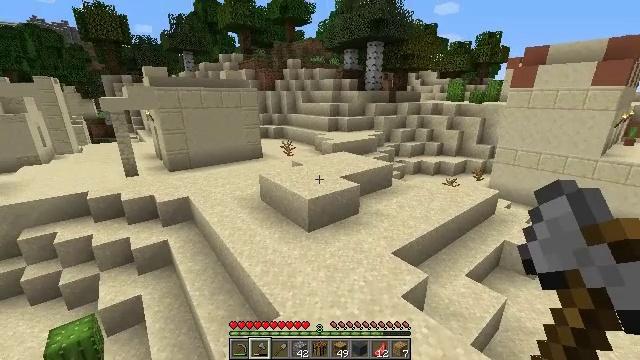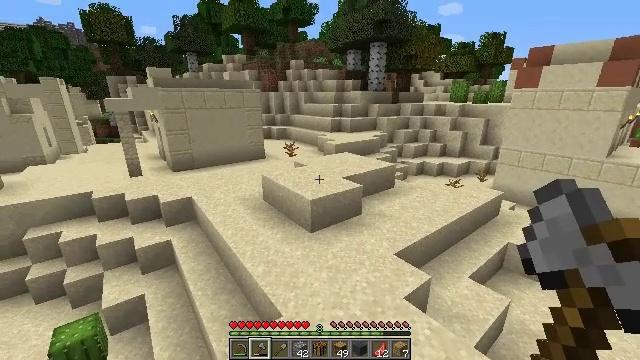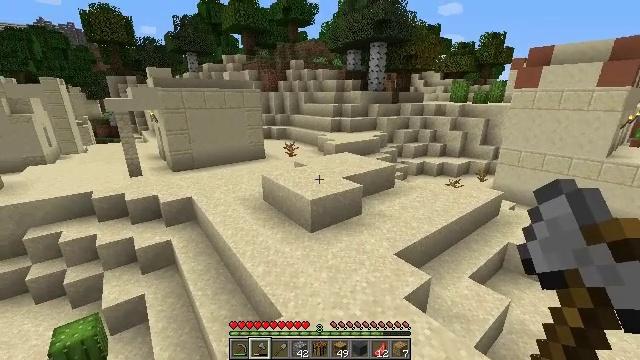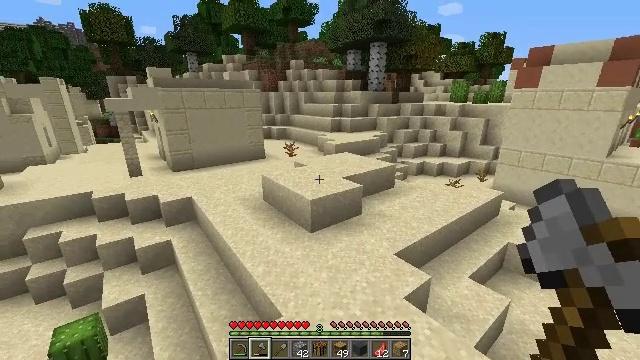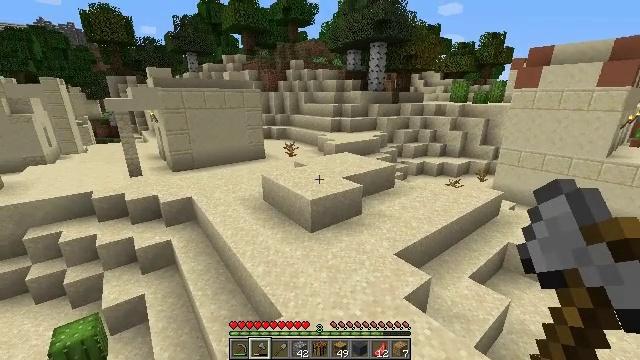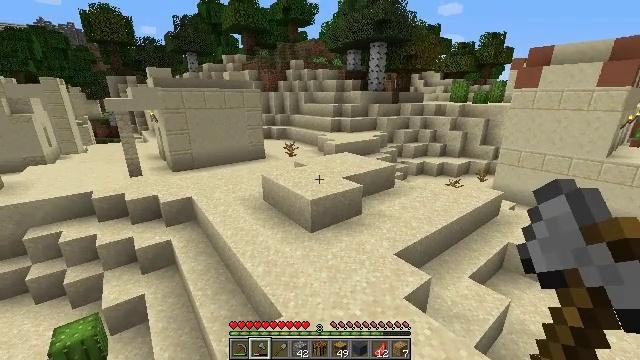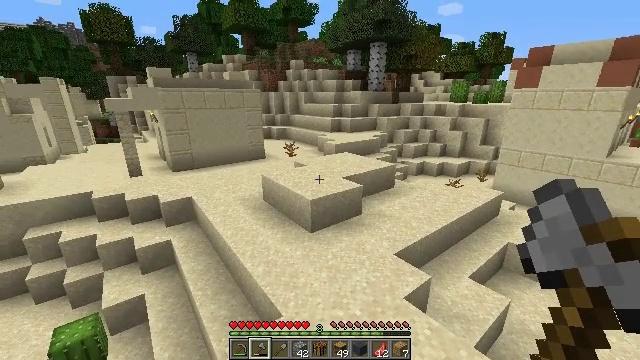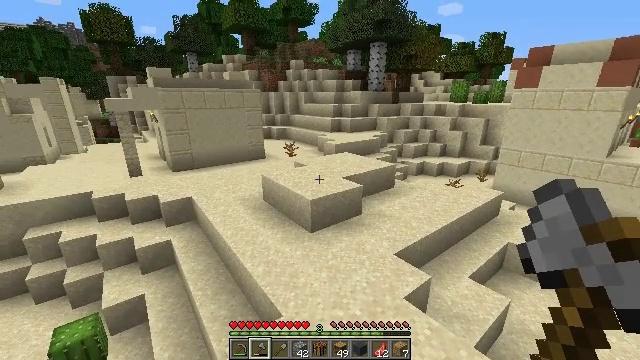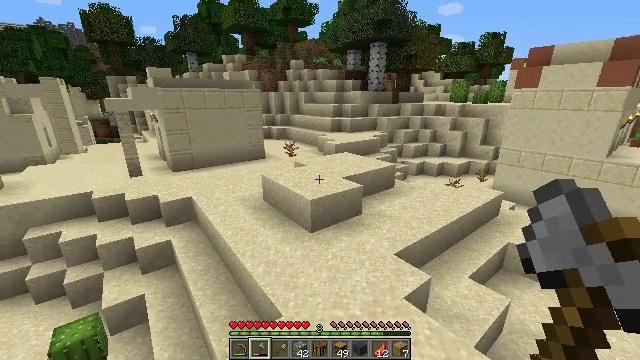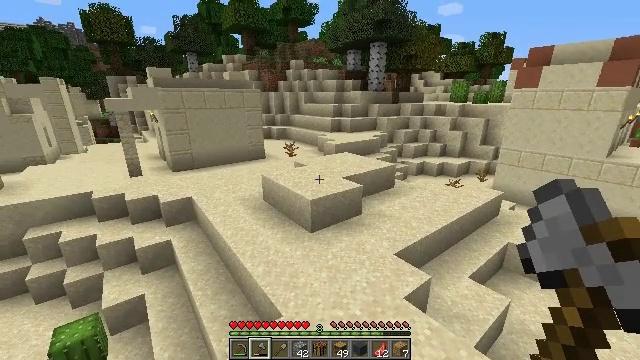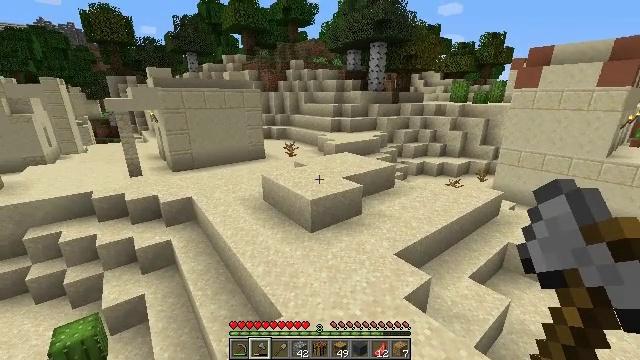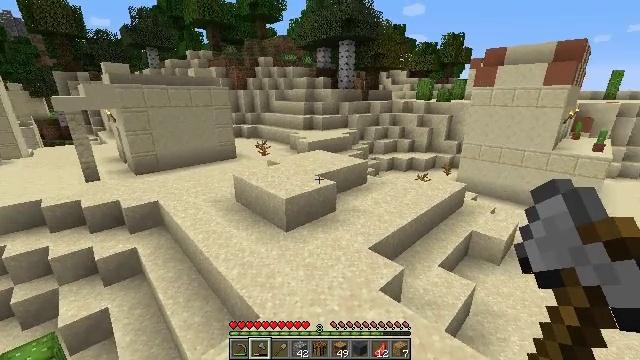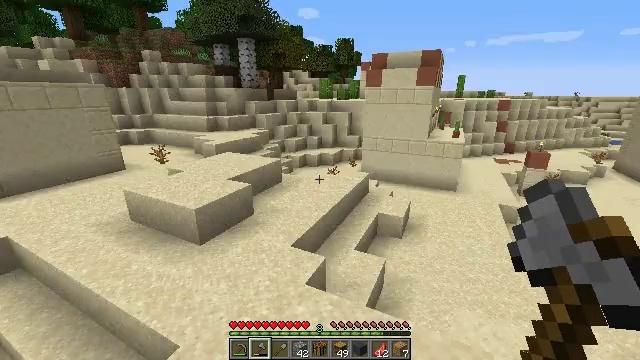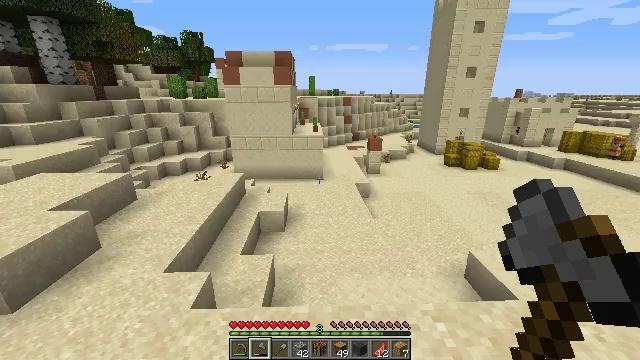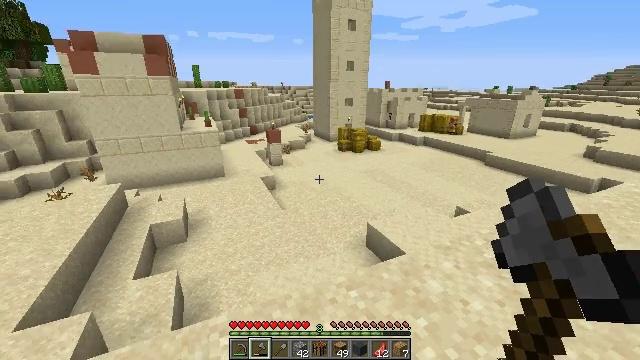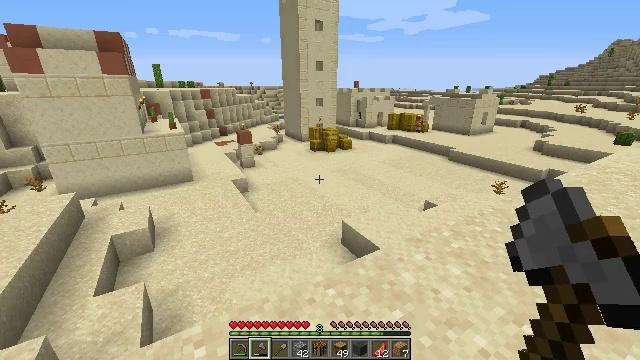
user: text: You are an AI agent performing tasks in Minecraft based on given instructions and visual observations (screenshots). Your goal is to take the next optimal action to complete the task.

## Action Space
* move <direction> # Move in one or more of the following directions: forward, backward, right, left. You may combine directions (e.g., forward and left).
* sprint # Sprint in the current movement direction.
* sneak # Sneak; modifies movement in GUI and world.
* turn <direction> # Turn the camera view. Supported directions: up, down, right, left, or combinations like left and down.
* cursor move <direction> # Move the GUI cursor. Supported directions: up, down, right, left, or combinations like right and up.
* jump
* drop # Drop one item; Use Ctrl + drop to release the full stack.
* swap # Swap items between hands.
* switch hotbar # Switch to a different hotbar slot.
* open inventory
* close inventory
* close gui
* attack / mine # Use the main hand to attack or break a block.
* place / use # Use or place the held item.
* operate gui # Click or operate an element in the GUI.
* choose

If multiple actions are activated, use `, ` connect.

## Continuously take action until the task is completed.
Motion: motion action
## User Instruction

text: Kill mobs.
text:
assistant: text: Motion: no_op
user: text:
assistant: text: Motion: no_op
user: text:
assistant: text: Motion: no_op
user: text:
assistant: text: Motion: no_op
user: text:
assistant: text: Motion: no_op
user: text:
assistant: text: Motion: no_op
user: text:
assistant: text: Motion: no_op
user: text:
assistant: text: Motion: no_op
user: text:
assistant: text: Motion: no_op
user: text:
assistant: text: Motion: no_op
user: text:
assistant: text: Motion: turn right
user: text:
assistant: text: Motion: turn right
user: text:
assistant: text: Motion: turn right
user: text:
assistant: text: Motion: turn right and down
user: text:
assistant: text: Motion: turn right
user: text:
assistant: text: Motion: no_op
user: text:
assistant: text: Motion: no_op
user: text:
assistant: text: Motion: no_op
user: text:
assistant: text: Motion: no_op
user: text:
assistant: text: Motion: no_op
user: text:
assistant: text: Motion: no_op
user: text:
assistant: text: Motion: no_op
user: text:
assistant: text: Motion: no_op
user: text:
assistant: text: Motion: no_op
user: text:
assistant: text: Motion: no_op
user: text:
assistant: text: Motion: no_op
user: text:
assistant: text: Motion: no_op
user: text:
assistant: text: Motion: no_op
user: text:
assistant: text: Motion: no_op
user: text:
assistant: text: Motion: no_op